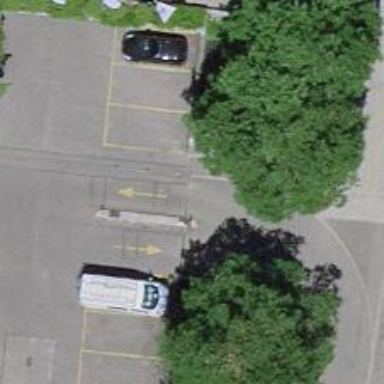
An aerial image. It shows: Parking aisle service road with tunnel.